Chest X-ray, PA view. Patient: 50 years old, sex M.
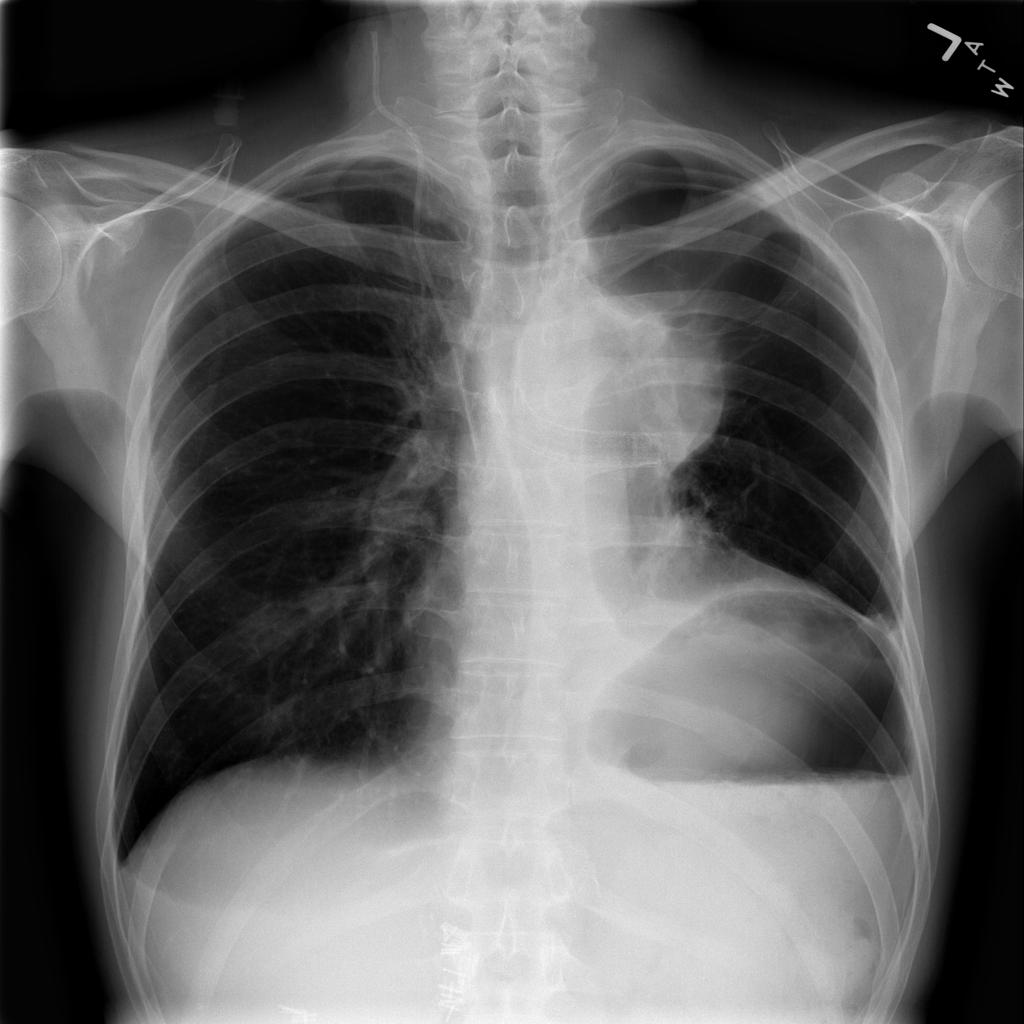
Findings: Effusion